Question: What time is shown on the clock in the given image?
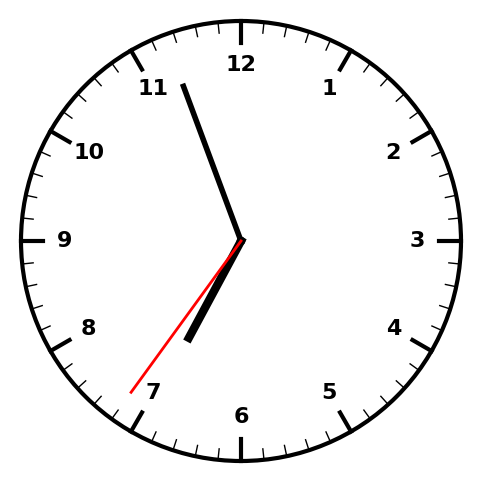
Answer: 06:56:36